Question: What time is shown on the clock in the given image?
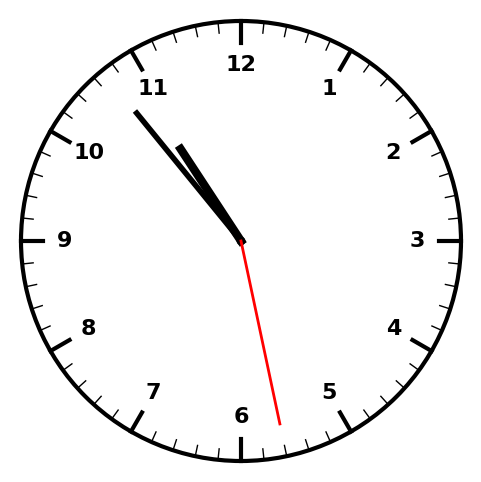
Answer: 10:53:28